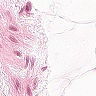
Metastatic tissue present: no